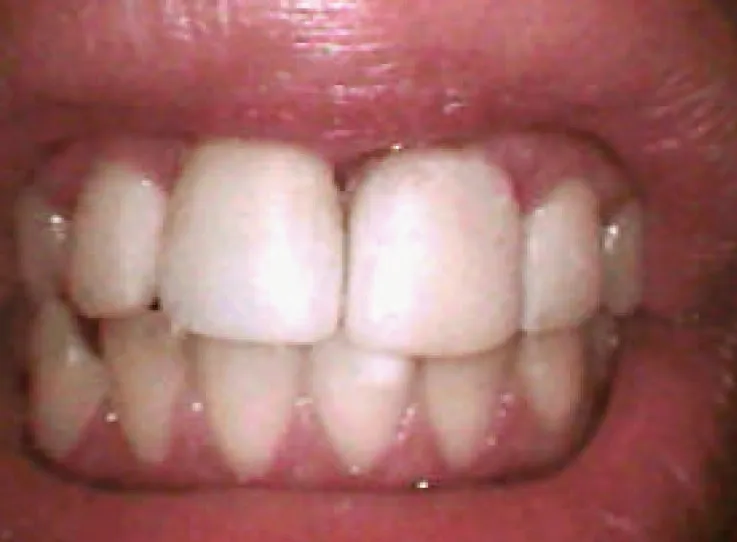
Clinical appearance at 6-year follow up.
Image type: medical_photograph (other_medical_photograph)